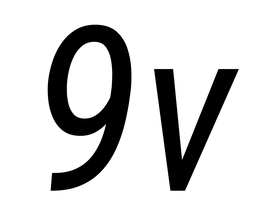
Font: Roboto-Italic_Condensed_Italic